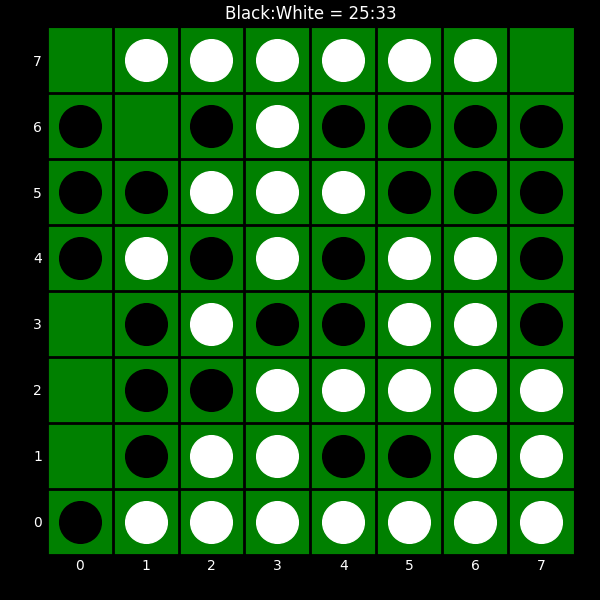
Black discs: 25
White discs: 33